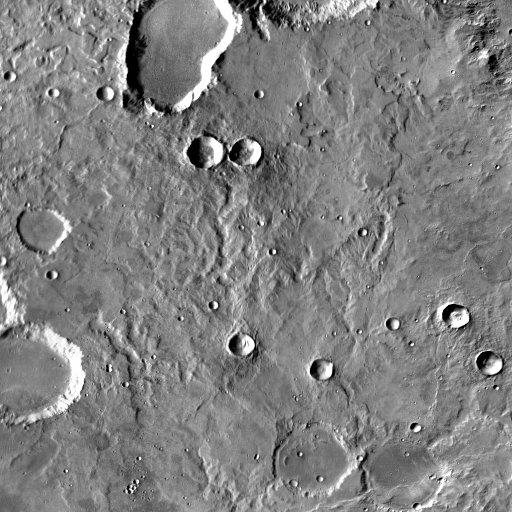
Crater classes present: Background, Other, Buried, Secondary